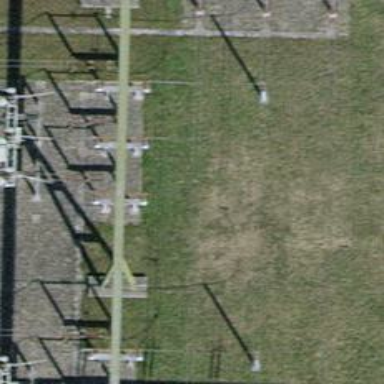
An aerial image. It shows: Insulator used in power equipment.